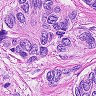
Metastatic tissue present: yes